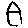
Label: house